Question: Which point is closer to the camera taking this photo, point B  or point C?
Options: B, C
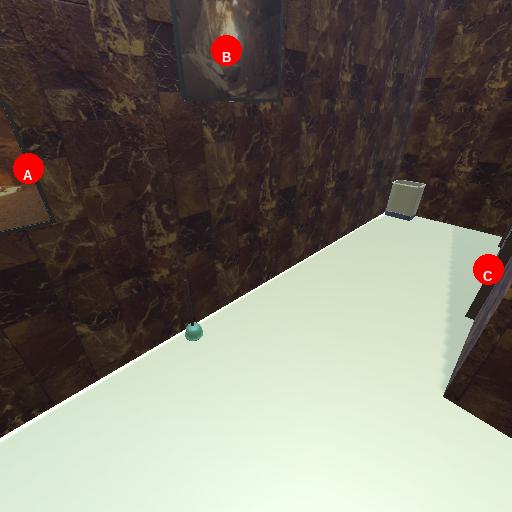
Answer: B